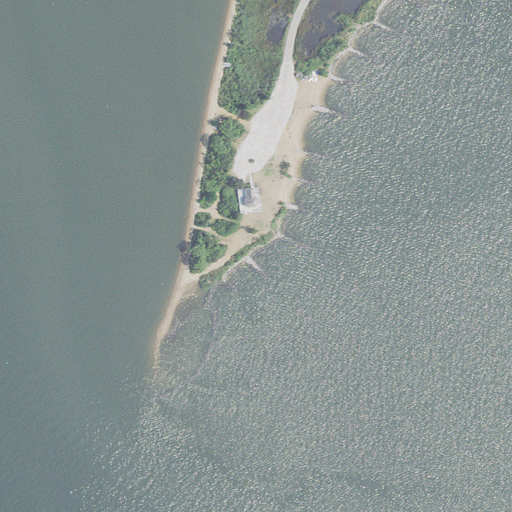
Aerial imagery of cape in Maryland named Mountain Point containing open water, herbaceous wetlands, low intensity development, medium intensity development, and high intensity development